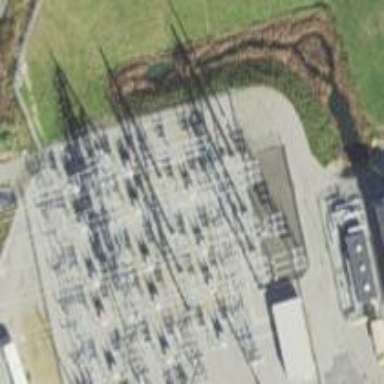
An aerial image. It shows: Switch used for power control.